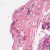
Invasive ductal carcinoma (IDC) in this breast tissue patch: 0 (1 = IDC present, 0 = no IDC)